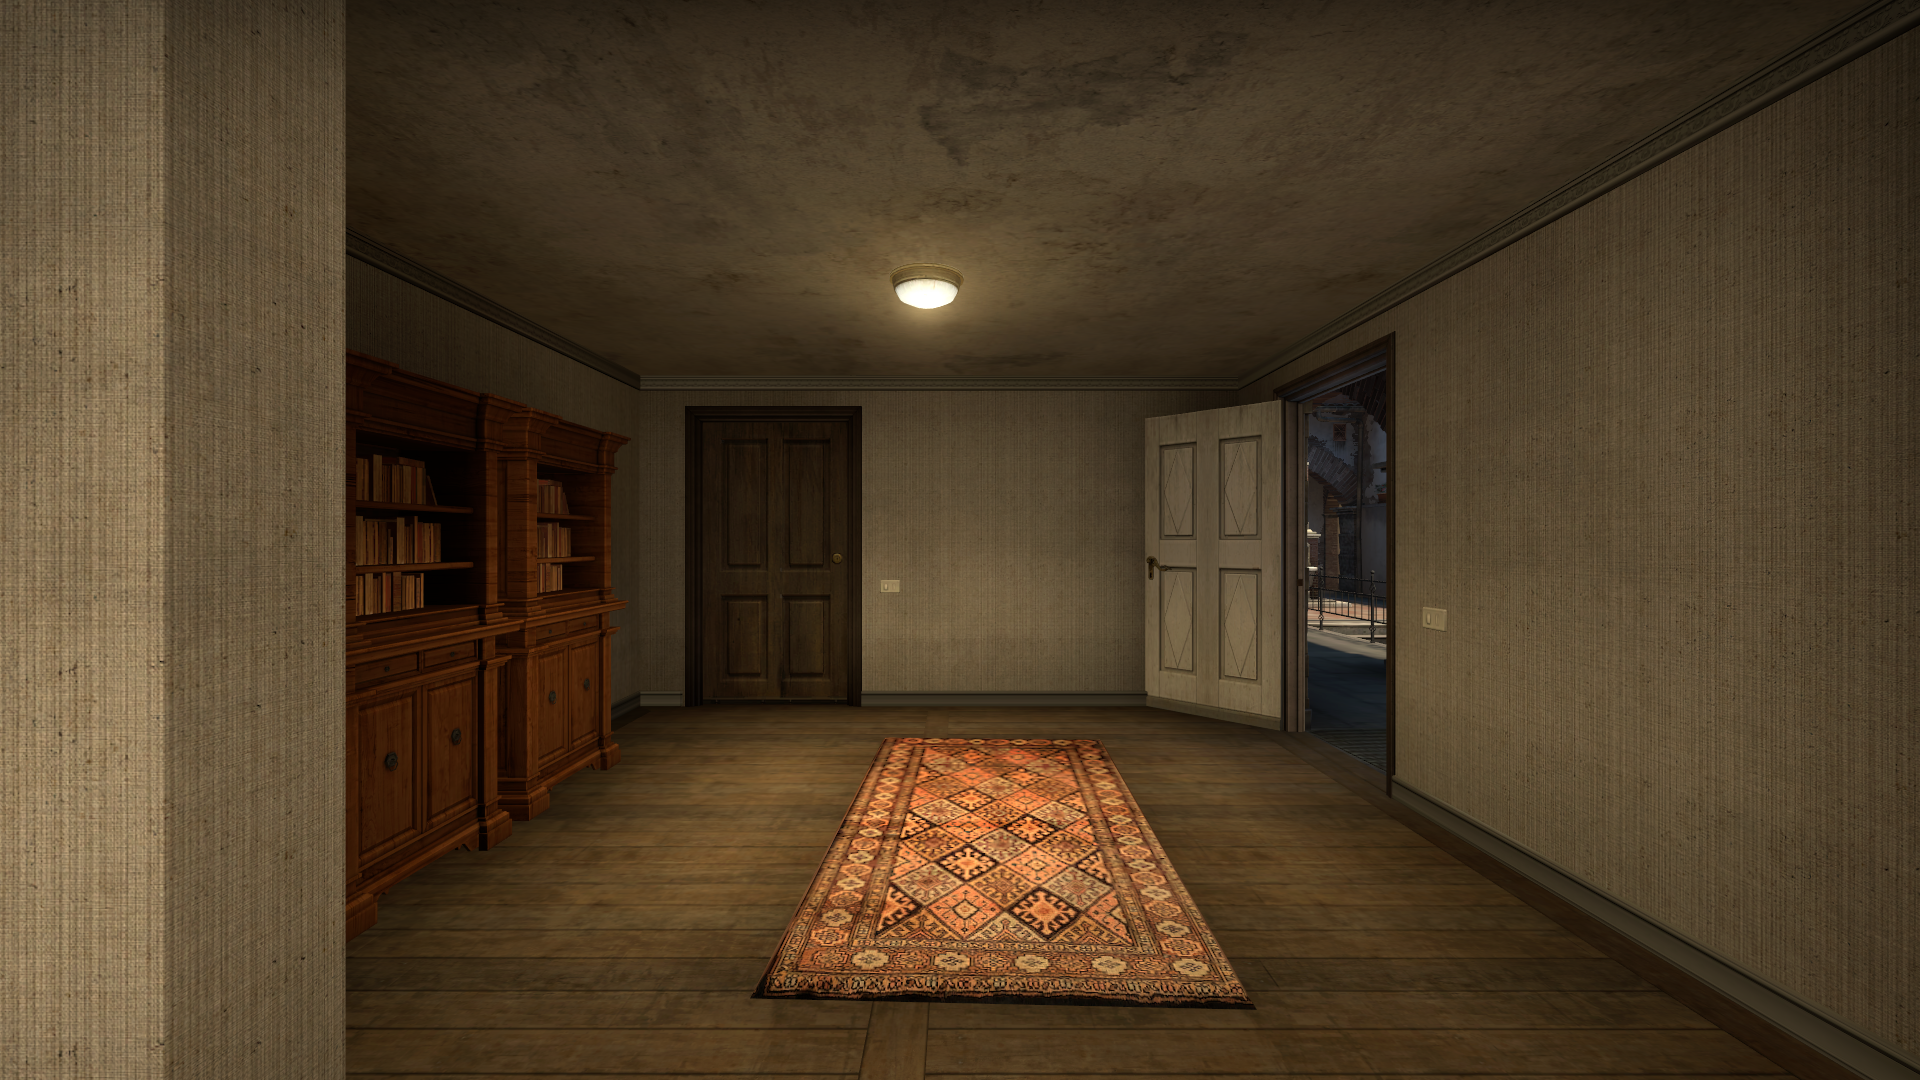
Map: de_inferno